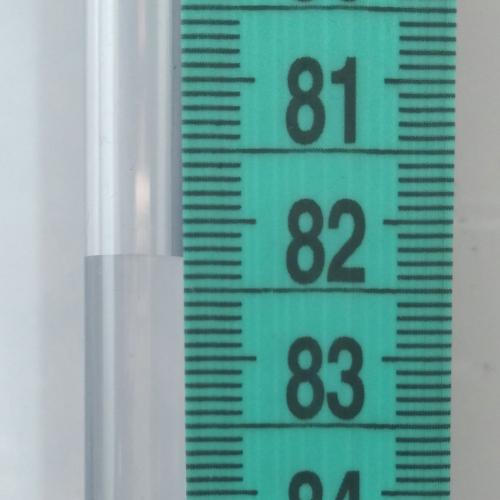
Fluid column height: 82.3 cm